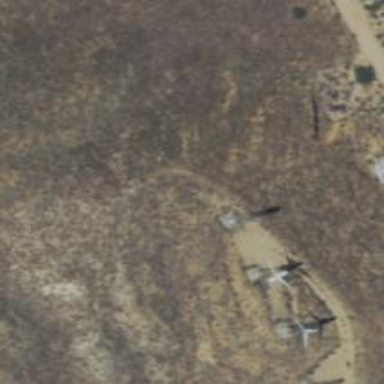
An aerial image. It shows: Wind turbine of horizontal axis type. The manufacturer is Vestas.